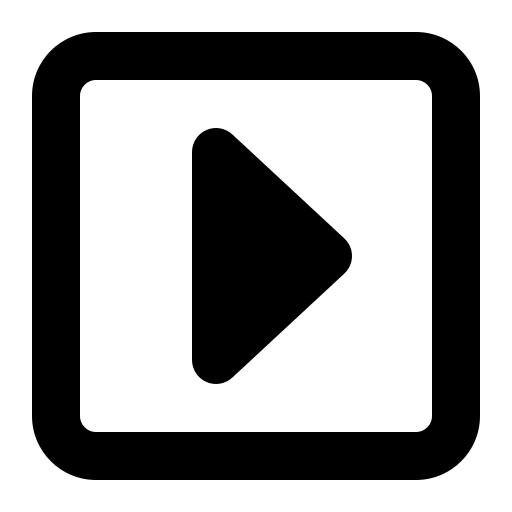
Tags: icon, FontAwesome, fa-icon, outline, square, caret, right